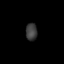
Tissue: lung
Cell type: Epithelial cells
Senescence score: 0.2
Nuclear area (px): 192
Mean DAPI intensity: 60.8125